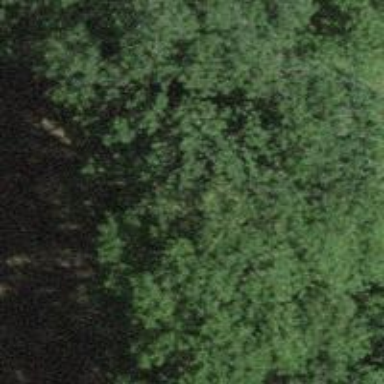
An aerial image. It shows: Row of trees in natural setting.